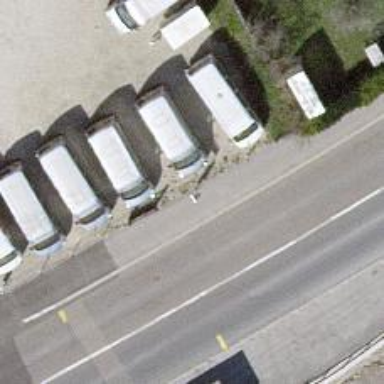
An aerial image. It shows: Bus stop with platform for public transport.